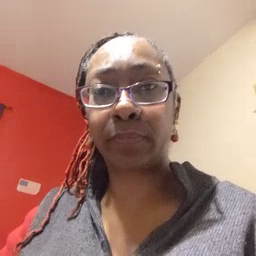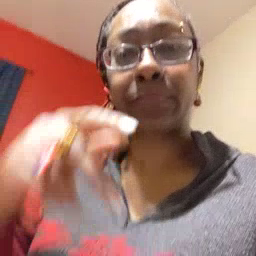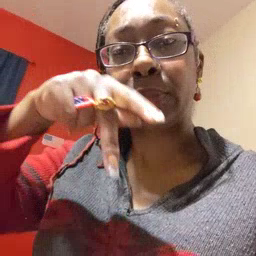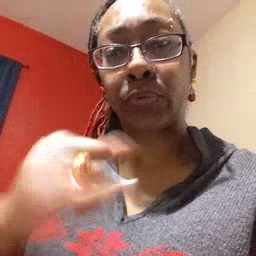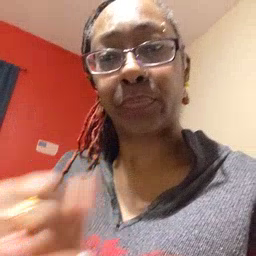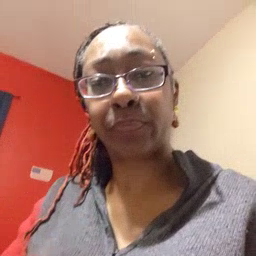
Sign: pajamas